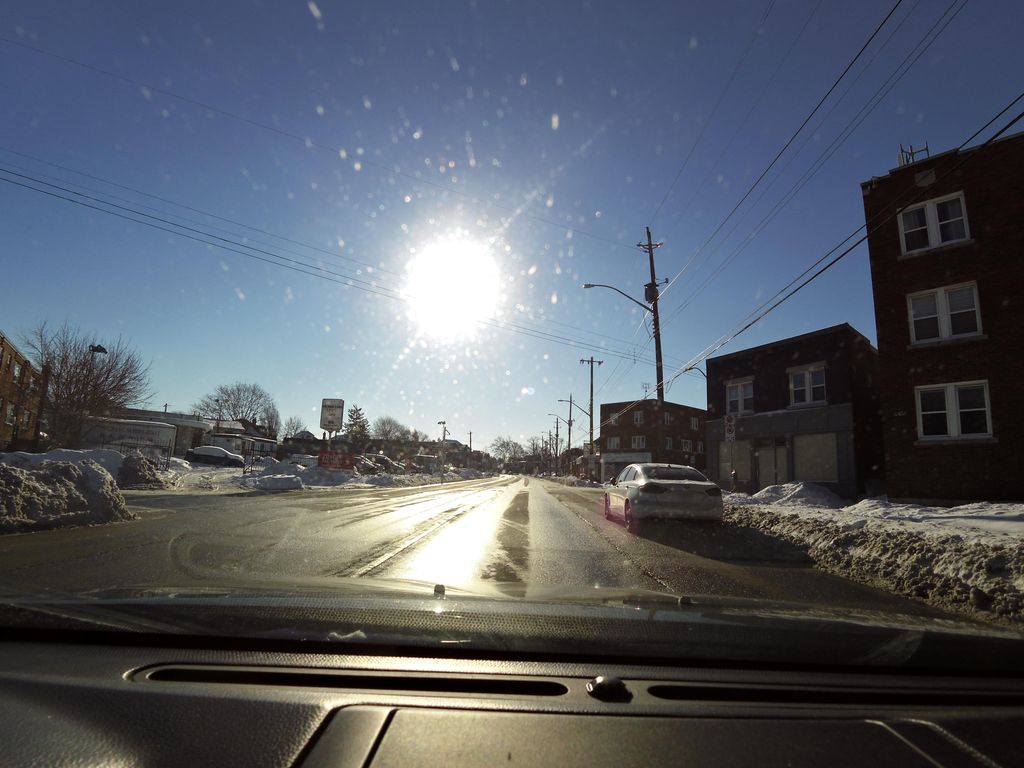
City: hamilton